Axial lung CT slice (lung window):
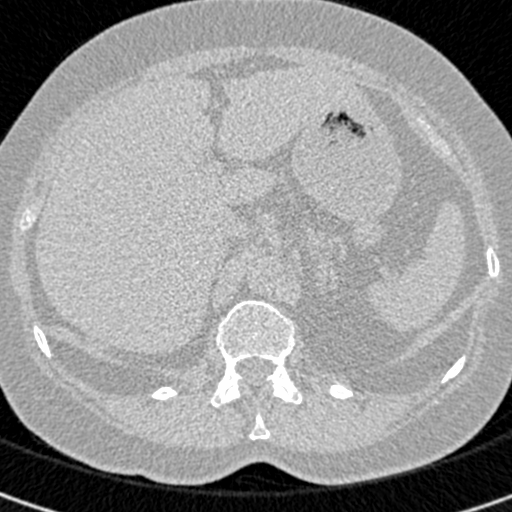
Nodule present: no